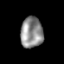
Tissue: lung
Cell type: T cells
Senescence score: 0.1971
Nuclear area (px): 681
Mean DAPI intensity: 140.974